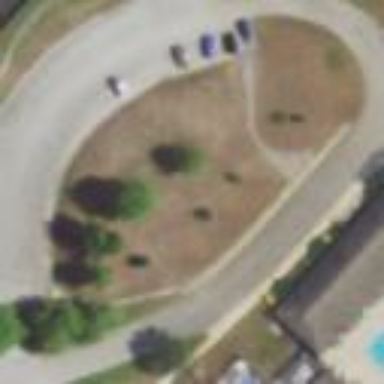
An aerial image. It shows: Asphalt parking aisle road for service vehicles.